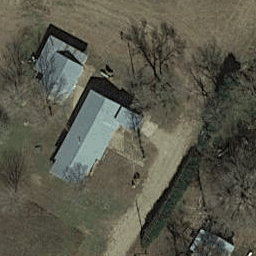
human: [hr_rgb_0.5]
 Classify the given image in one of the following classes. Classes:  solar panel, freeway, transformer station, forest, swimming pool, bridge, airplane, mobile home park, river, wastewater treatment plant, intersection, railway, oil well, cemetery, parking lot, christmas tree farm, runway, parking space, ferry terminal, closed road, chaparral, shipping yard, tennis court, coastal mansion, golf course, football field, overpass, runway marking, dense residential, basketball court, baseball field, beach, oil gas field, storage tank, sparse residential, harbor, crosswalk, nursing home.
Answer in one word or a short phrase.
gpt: sparse residential